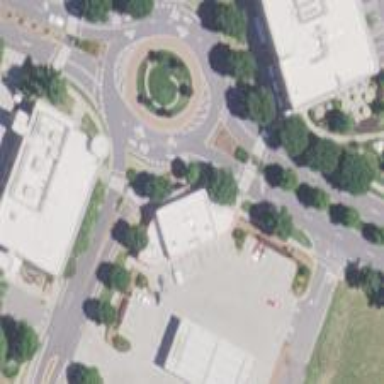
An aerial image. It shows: Secondary road with asphalt surface leading to roundabout.